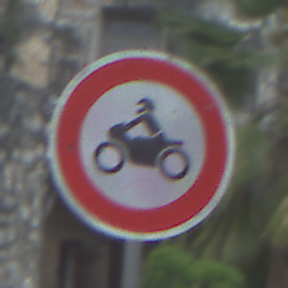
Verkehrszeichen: VerbotKraftraeder
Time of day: MorningAfternoon
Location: Outdoor (Suburban)
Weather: PartlyCloudy
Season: NotSpecified
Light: Natural